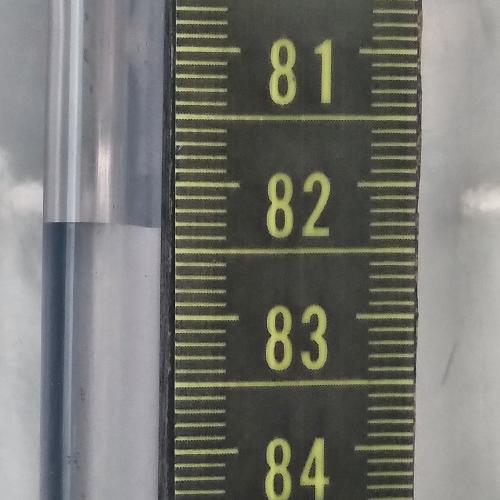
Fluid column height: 82.3 cm